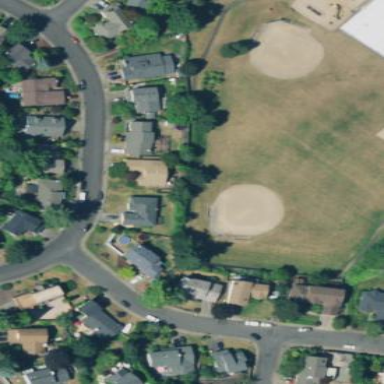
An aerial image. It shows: Softball pitch for leisure land activities.